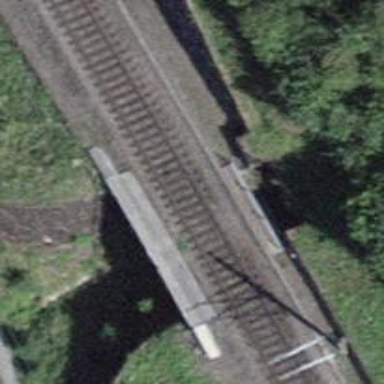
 and there are two tracks on the bridge."